Question: What im trying to accomplish is something that is standard in most twitter apps, in a textview there may be an "@" mention or a "#" hashtag preceding a word in a text string and they are actually able to add a click listener onto that word that launches another activity, does anyone know how this is achieved? below I have attached an example photo showing what i'm trying to achieve, any help would go a long way thanks

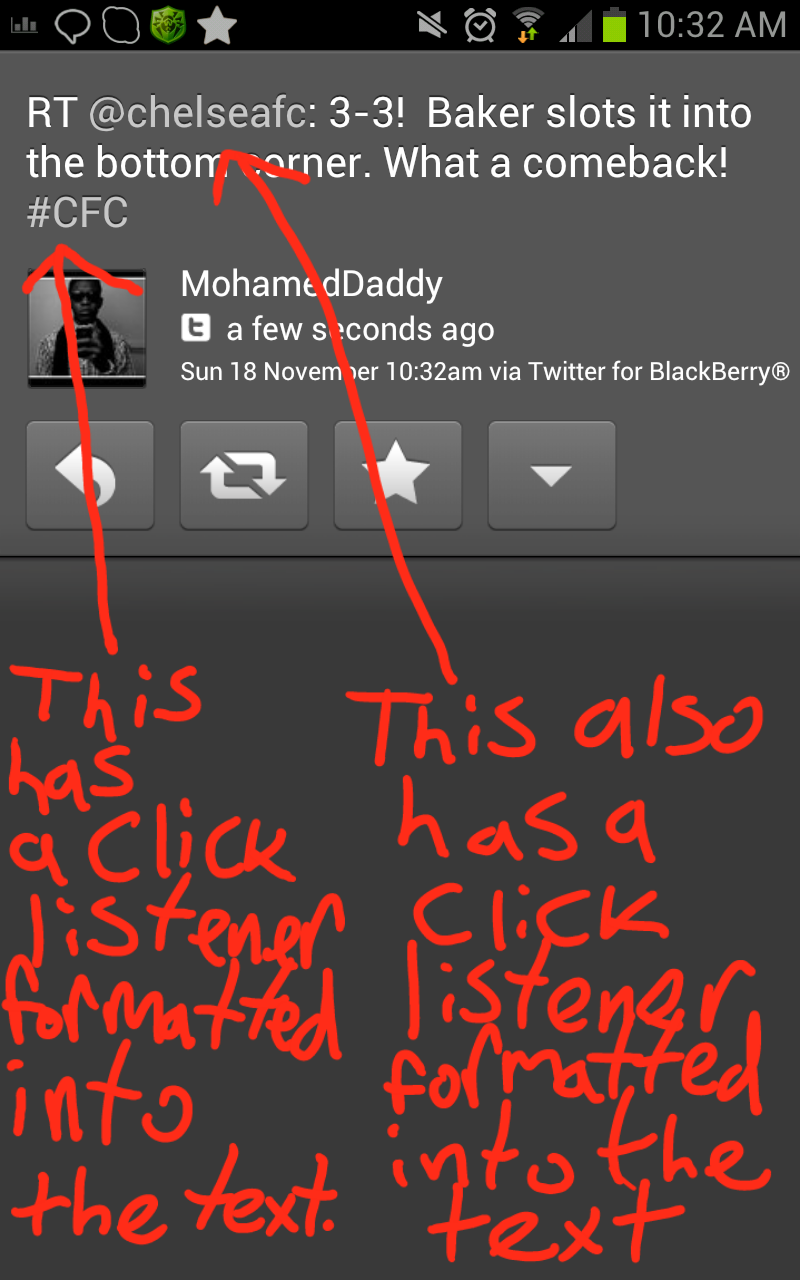
Answer: Take a look at the <URL> class. It allows you to add Links within you TextViews, for a given regular expression.
The following has been extracted from <URL> article:
'''
TextView mText = (TextView) findViewById(R.id.mytext);
Pattern userMatcher = Pattern.compile("\B@[^:\s]+");
String userViewURL = "user://";
Linkify.addLinks(mText, userMatcher, userViewURL);
'''
> Pattern is used to create new pattern from given reguler expression like example above which catch any text like @username in the given text , then you have to define your user:// scheme this also have to be defined in activity which will catch the clicks and last one Linkify.addLinks make all of them work together. Lets look at Android.manifest file for intent filter.
'''
<activity android:name=".DirectMessageActivity" >
<intent-filter>
<category android:name="android.intent.category.DEFAULT"/>
<action android:name="android.intent.action.VIEW" />
<data android:scheme="user" />
</intent-filter>
</activity>
'''
> When you click @username this is the activity that will catch the click and process the clicked string. Yes we didnt mention about what is send to DirectMessageActivity when user click @username , as you might guess "username" string will be passed to DirectMessageActivity. You can get this string like this.
'''
Uri data = getIntent.getData();
if(data != null){
String uri = data.toString();
username = uri.substring(uri.indexOf("@")+1);
}
'''